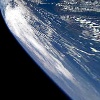
Label: cloud